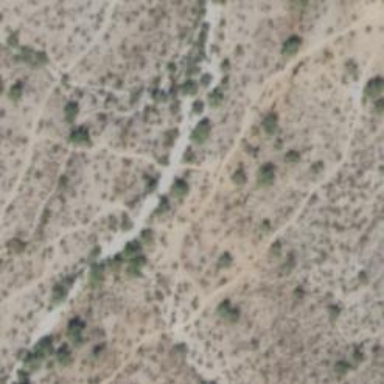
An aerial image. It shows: Hiking trail path.